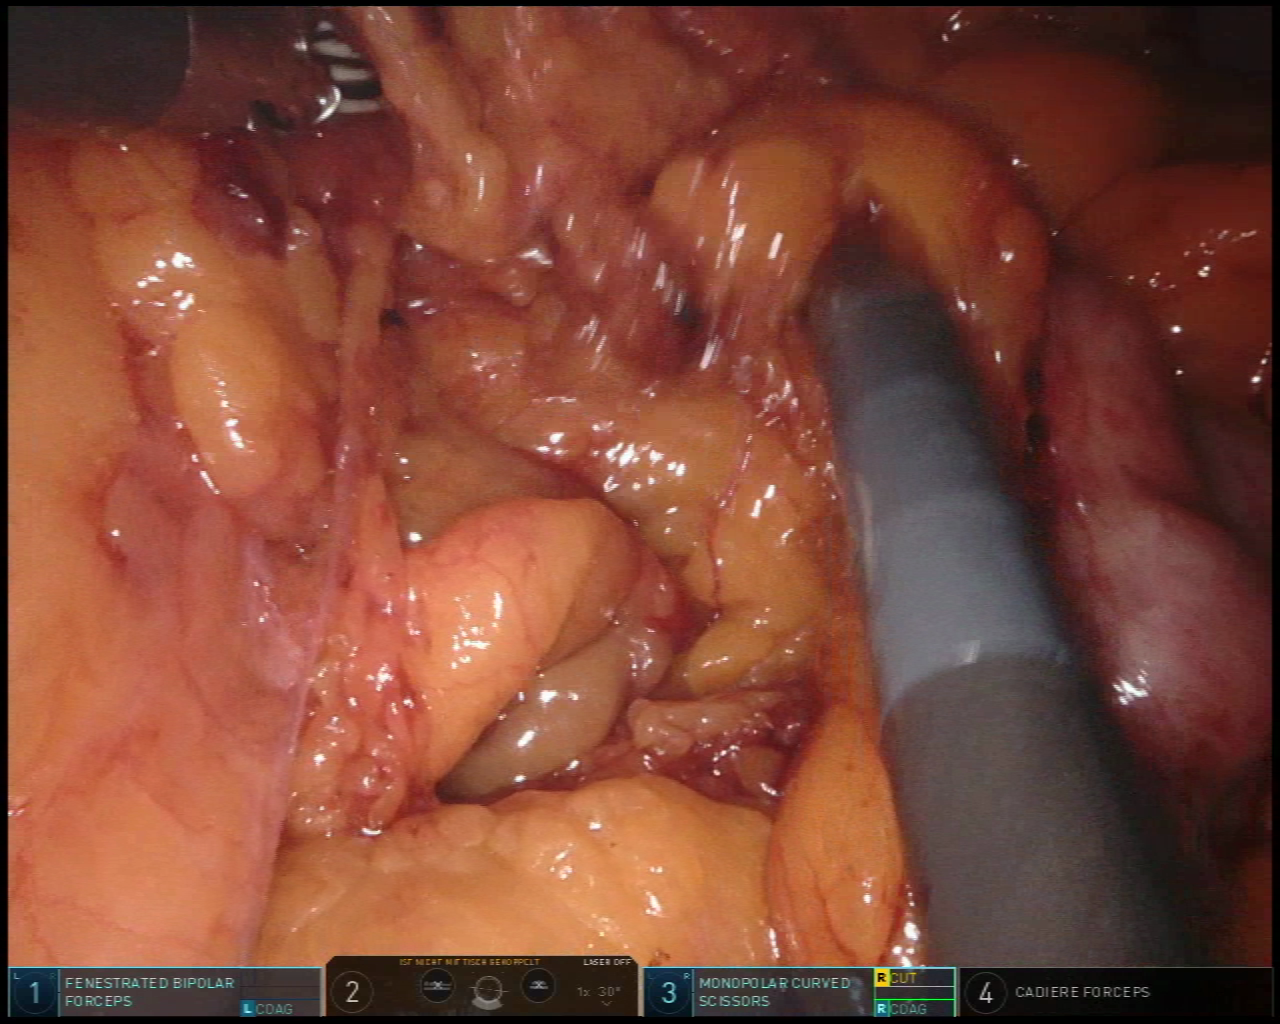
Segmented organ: colon
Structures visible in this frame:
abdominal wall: no
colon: yes
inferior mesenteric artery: no
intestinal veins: no
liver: no
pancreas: no
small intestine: no
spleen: no
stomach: no
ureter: no
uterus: no
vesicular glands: no